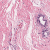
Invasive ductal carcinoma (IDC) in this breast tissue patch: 0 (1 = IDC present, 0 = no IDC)